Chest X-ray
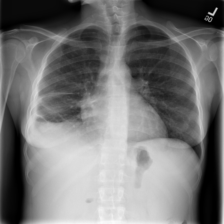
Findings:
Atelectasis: negative
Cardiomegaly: negative
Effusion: negative
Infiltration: negative
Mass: negative
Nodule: negative
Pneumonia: negative
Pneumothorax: negative
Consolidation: negative
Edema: negative
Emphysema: negative
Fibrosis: negative
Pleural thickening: positive
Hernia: negative